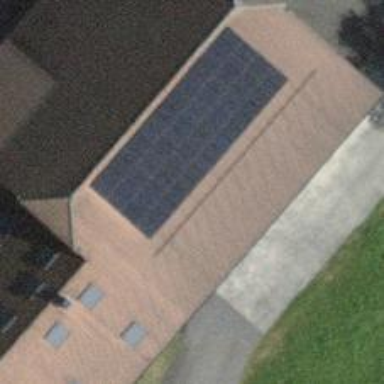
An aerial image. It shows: Solar power generator using photovoltaic method with solar photovoltaic panel types.